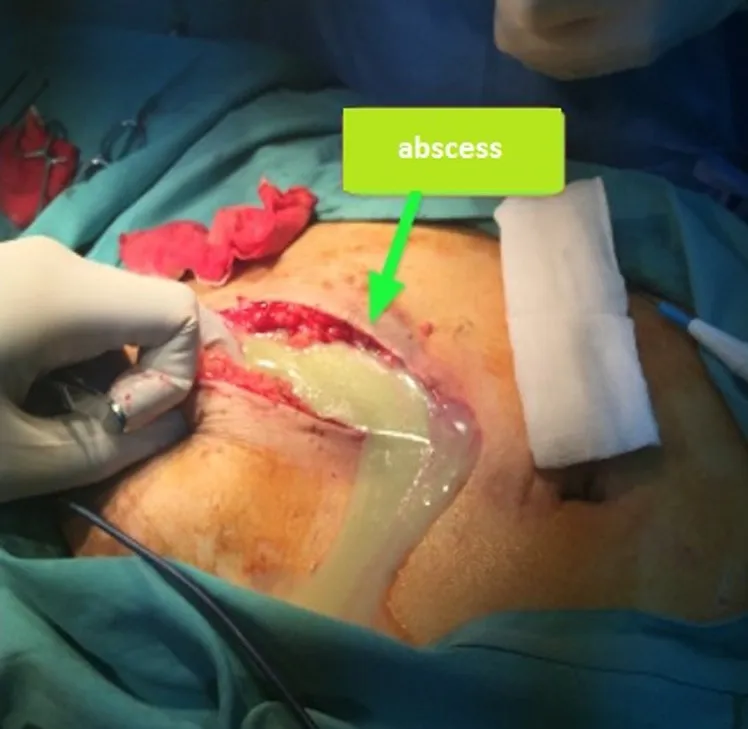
Intraoperative view during laparotomy showing abscess drainage.
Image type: medical_photograph (other_medical_photograph)